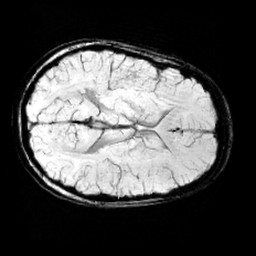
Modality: minIP
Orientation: axial
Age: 9
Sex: female
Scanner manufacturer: siemens
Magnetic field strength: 3 T
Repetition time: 0.027 s
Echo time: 0.02 s